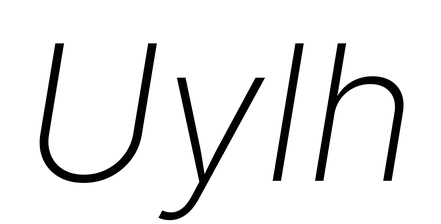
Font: Inter-Italic_ExtraLight_Italic